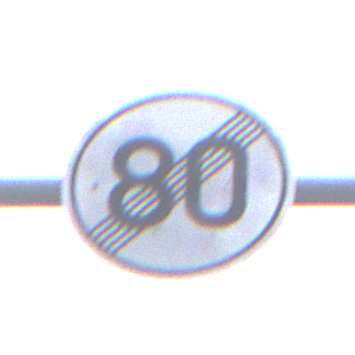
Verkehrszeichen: EndeGeschwindigkeit80
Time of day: MorningAfternoon
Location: Outdoor (Suburban)
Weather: Overcast
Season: NotSpecified
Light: Natural